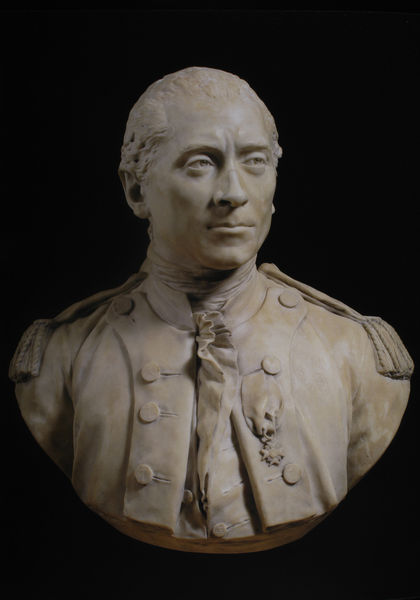
Titel: John Paul Jones
Künstler: Jean-Antoine Houdon
Standort: Annapolis (Maryland)
Institution: United States Naval Academy Museum
Schlagwörter: mann, schatten, weiß, frankreich, frisur, haar, licht, marmor, mund, nase, ohr, schwarz, stirn, blick, schal, mode, jacke, augen, band, gesicht, kragen, mensch, stein, bildnis, portrait, porträt, haare, realismus, schnüre, klassizismus, kinn, knopf, lippen, schultern, rund, skulptur, statue, naturalismus, haltung, steif, büste, halstuch, glatt, plastik, rüschen, knöpfe, knopfleiste, oberkörper, revers, weste, tor, foto, fotografie, kreuz, militär, uniform, soldat, epauletten, offizier, orden, kravatte, general, naturalistisch, admiral, ordensband, zielstrebig, ernste, knopflöcher, imperator, houdon, malteserkreuz, marschall, atirn, malteser, malteserorden, nelson, ehrenkreuz, epailetten, lenepvieu, opiumesser, villars, breite nase, kiregsführer